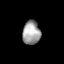
Tissue: lung
Cell type: Epithelial cells
Senescence score: 0.1867
Nuclear area (px): 412
Mean DAPI intensity: 160.922